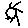
Label: sun